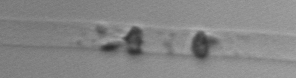
Label: Dactyliosolen_blavyanus